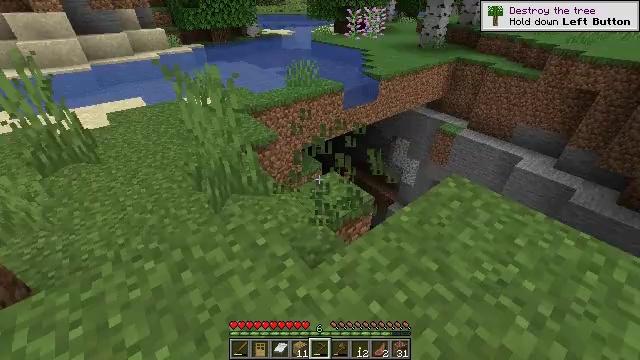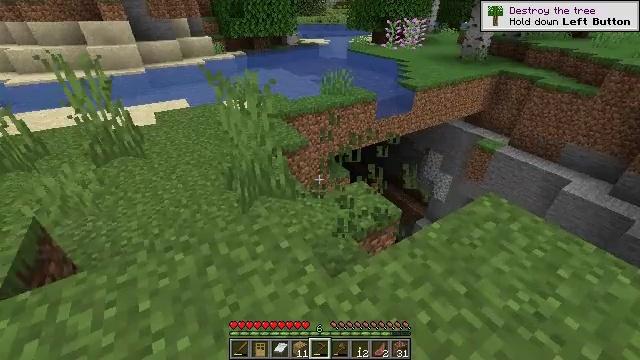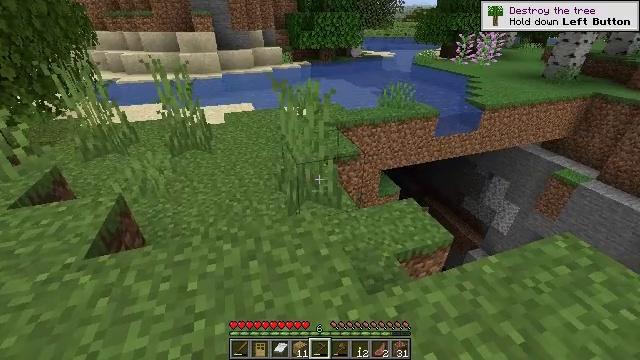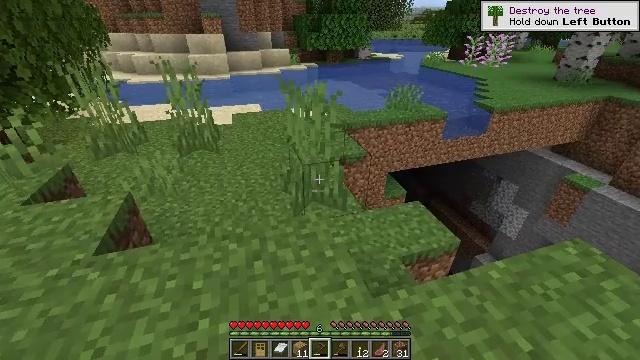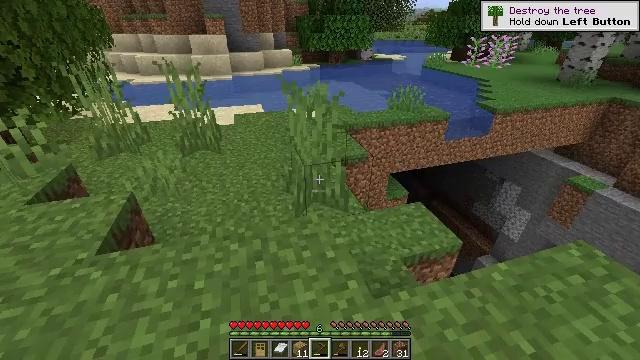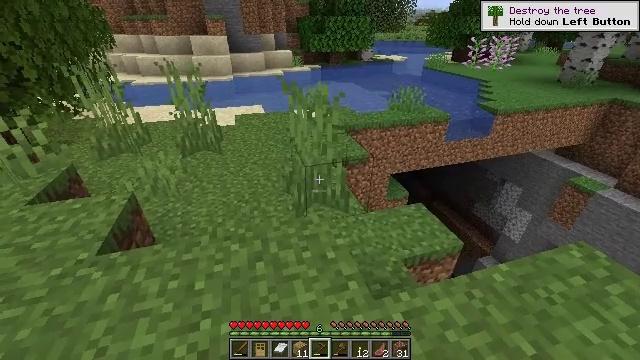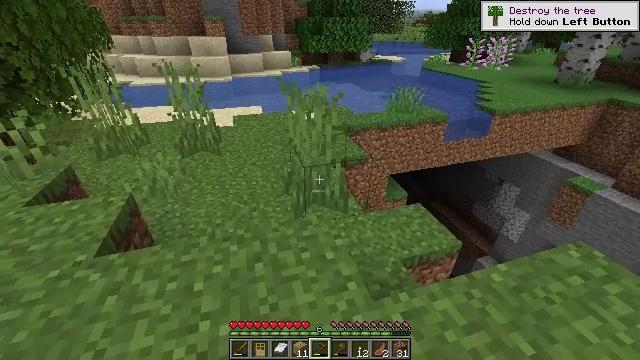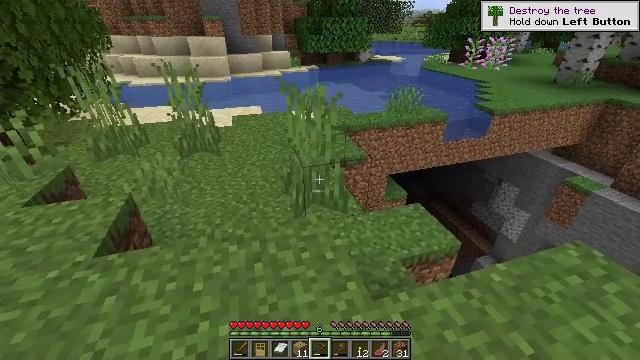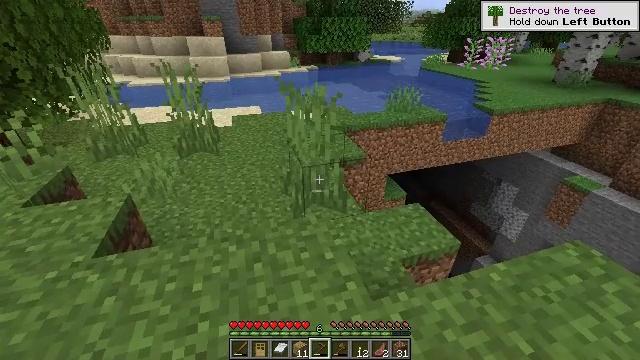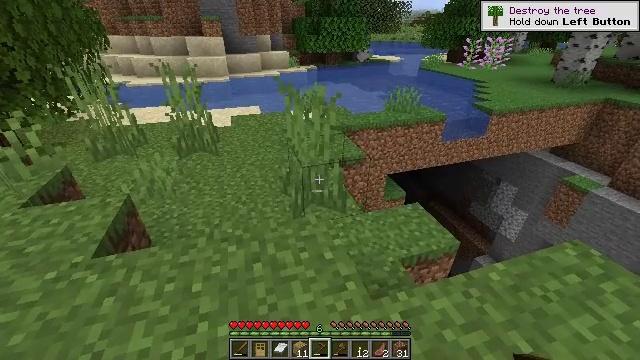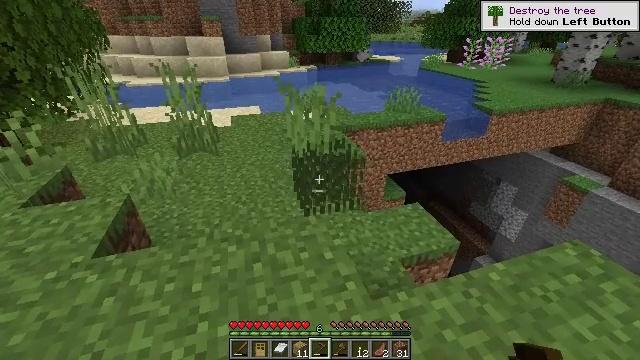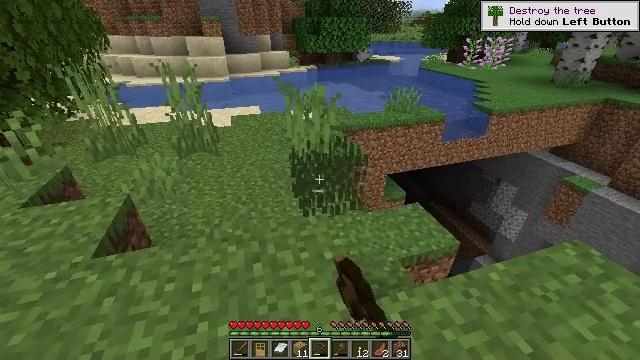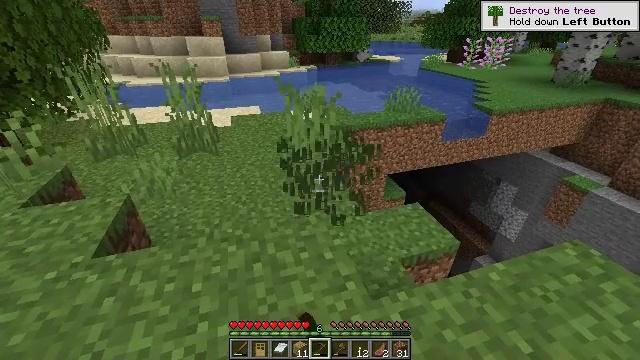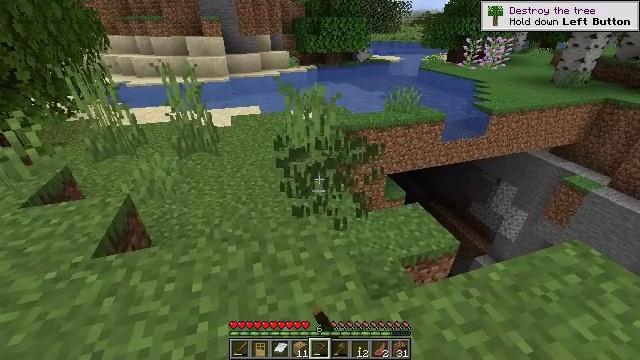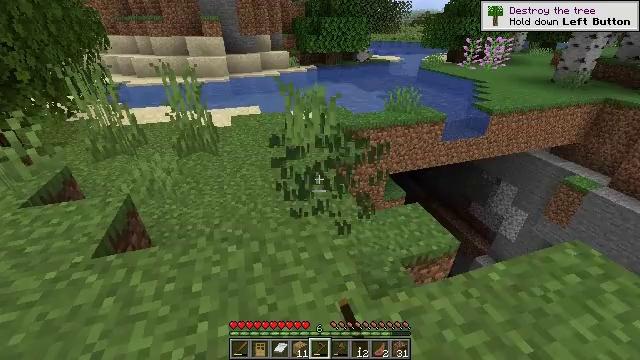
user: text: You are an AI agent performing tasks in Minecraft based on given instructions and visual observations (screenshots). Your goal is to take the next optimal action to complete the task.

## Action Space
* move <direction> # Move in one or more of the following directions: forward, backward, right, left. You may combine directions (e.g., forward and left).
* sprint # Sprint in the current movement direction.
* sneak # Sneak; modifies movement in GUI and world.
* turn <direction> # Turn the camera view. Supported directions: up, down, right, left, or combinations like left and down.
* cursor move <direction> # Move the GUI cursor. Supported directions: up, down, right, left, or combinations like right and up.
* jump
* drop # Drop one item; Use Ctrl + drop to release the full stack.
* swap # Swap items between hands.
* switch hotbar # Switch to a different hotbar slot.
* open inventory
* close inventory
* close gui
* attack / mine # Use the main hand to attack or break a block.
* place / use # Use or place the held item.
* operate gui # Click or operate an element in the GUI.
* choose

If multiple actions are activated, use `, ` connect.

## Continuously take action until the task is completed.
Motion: motion action
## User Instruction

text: Gather tall grass by hitting it.
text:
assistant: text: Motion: turn left and up
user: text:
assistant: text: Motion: turn left and up
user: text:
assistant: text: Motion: turn left
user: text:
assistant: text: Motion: no_op
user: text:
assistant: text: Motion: no_op
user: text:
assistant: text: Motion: no_op
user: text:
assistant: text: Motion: no_op
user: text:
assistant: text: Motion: no_op
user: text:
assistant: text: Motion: no_op
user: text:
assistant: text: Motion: attack / mine
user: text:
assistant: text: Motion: attack / mine
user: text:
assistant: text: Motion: no_op
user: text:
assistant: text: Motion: no_op
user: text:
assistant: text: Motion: no_op
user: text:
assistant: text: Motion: no_op